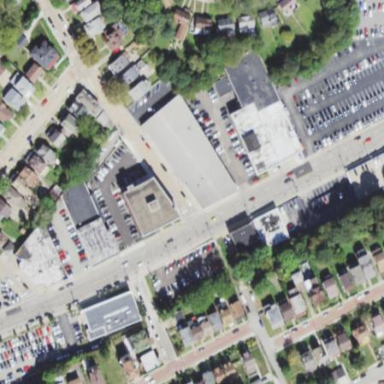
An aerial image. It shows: Commercial building.